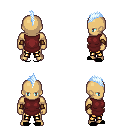
a pixel art fantasy rpg character, male body template, human, tanned skin, maroon tunic, gold greaves, white cyan mohawk hairstyle, cloth bracers, black slippers, four views (front, back, left, right), 2x2 character sprite sheet, small pixel art, hard edges, no anti-aliasing